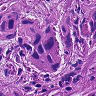
Metastatic tissue present: yes